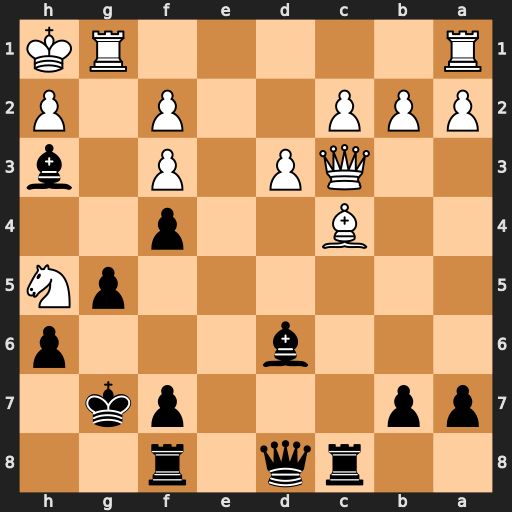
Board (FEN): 2rq1r2/pp3pk1/3b3p/6pN/2B2p2/2QP1P1b/PPP2P1P/R5RK
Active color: b
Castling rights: -
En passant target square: -
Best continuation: Kg6 Qg7+ Kxh5 Bxf7+ Rxf7